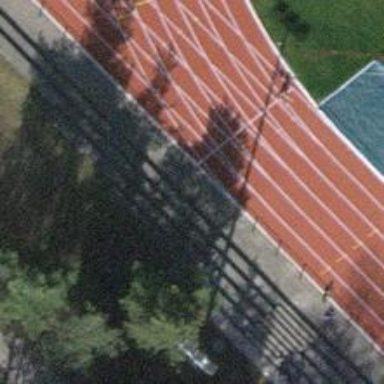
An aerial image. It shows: Track in leisure land.